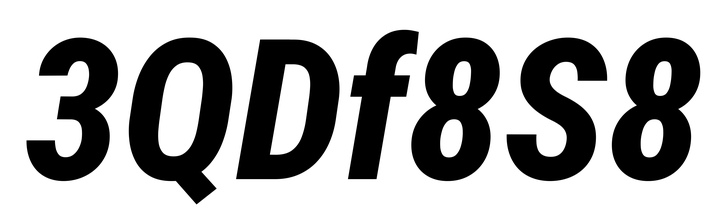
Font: Roboto-Italic_Condensed_ExtraBold_Italic